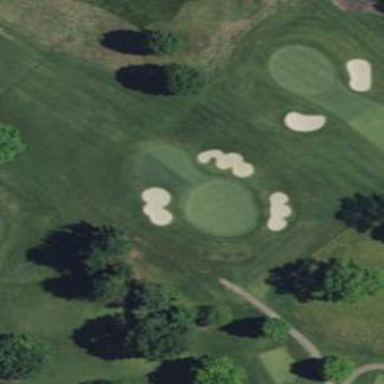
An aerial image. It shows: Golf hole.